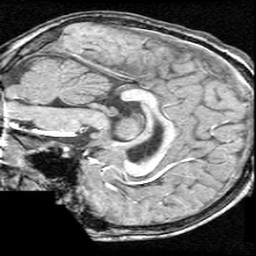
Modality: T1w
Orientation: sagittal
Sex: male
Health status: ill
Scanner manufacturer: ge
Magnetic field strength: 1.5 T
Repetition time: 21 s
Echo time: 0.008 s